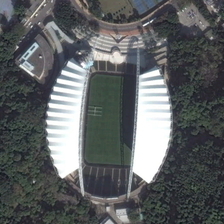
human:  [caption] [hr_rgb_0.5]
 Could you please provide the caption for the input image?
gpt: the bird's nest stadium is surrounded by vegetation regularly .

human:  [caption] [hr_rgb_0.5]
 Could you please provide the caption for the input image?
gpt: many green trees are around a white stadium .

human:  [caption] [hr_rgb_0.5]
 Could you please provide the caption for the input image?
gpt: red and green football fields are in the middle of the stadium .

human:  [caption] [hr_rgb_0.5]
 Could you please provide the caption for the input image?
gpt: many green trees are around a white stadium .

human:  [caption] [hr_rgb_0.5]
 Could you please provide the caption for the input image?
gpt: the bird's nest stadium is surrounded by vegetation regularly .